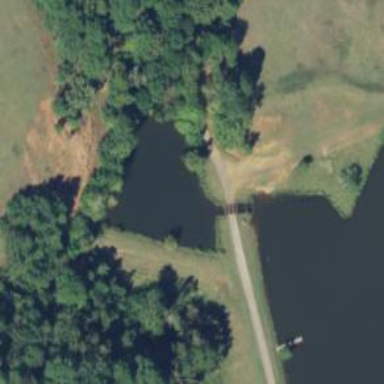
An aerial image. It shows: Pond with natural water.